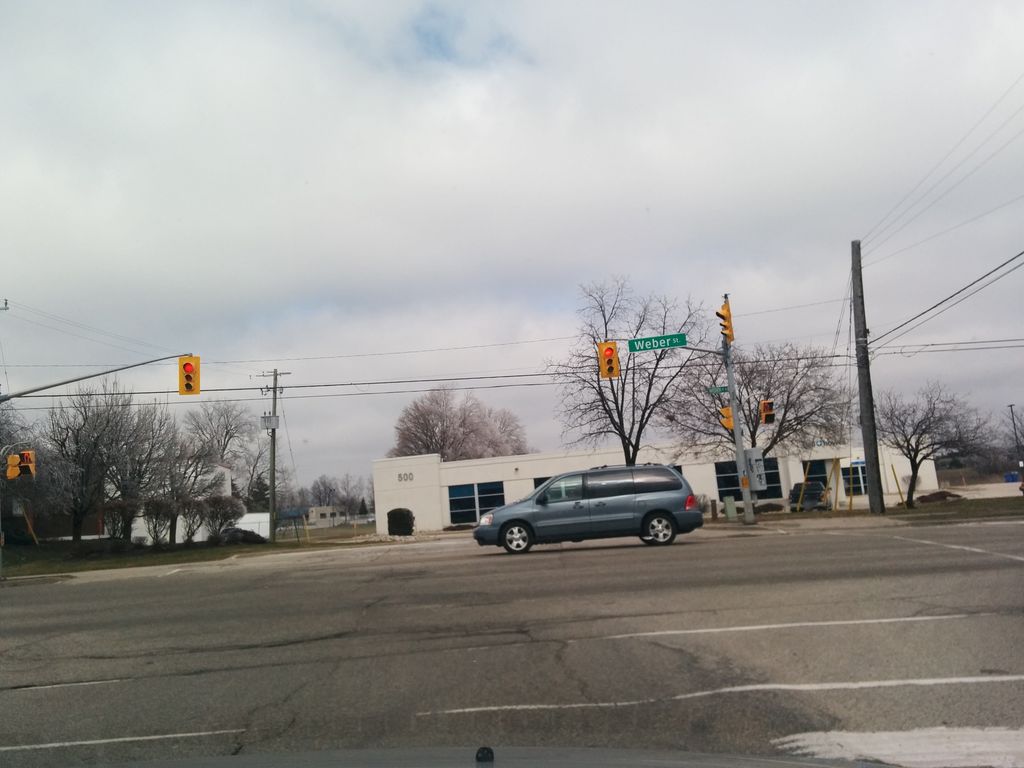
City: kitchener-waterloo